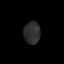
Tissue: lung
Cell type: T cells
Senescence score: 0.1806
Nuclear area (px): 360
Mean DAPI intensity: 45.722